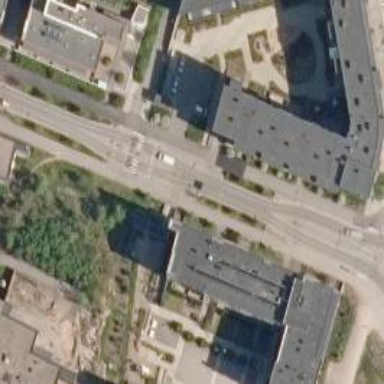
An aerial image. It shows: Asphalt cycleway.